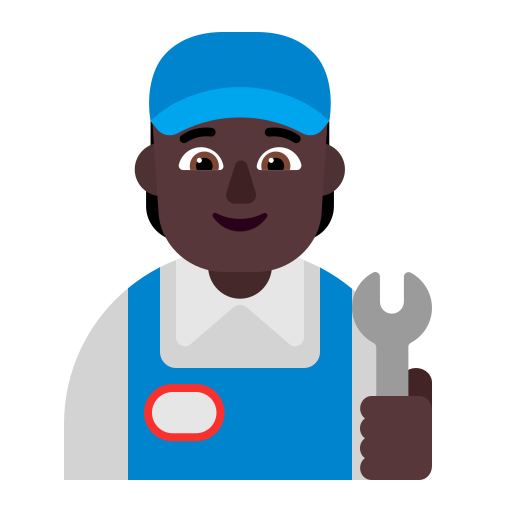
mechanic flat dark